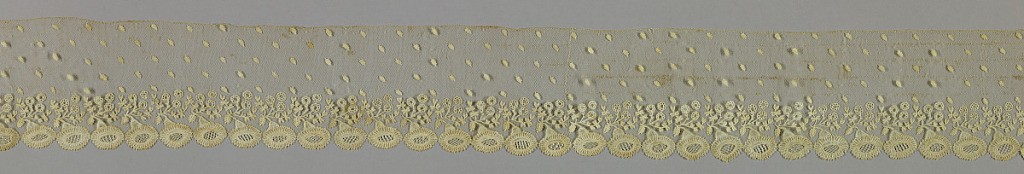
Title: Border
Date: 1800–1850
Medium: linen Technique: bobbin net with appliqué
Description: Design consists of a floral spray edged by repeated blossoms. Fond: réseau dotted with semé de larmes.